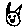
Label: cat